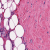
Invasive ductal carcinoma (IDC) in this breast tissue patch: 0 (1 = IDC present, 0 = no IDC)